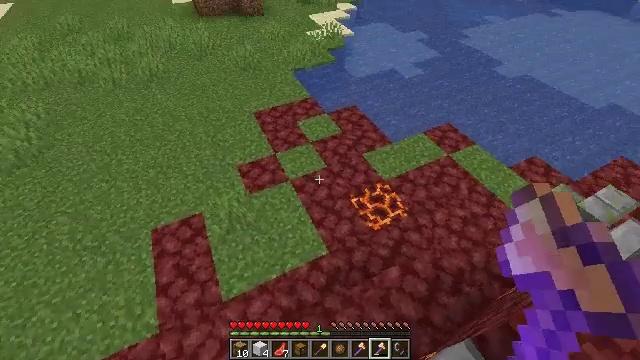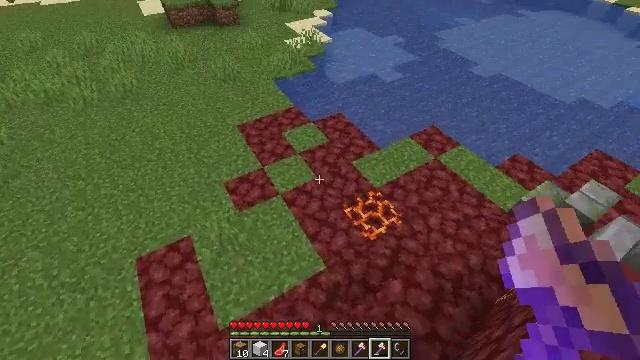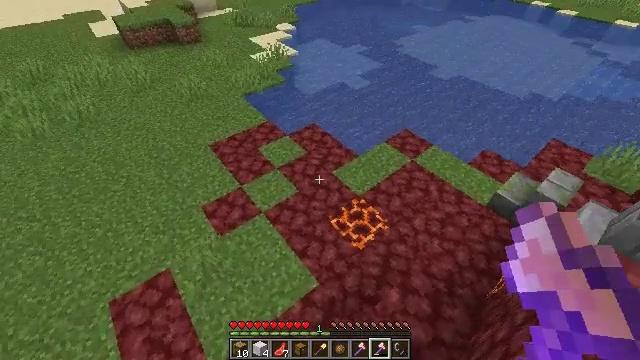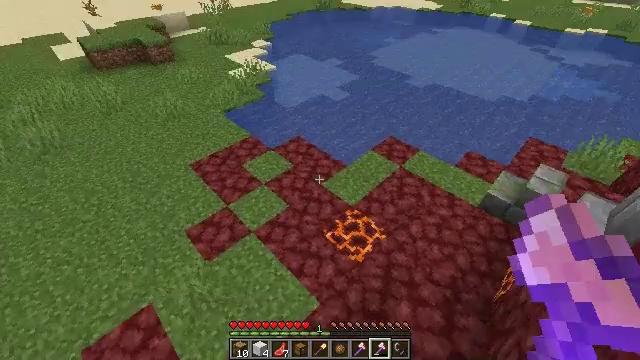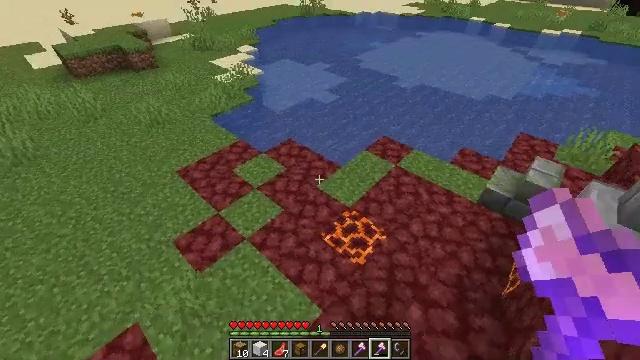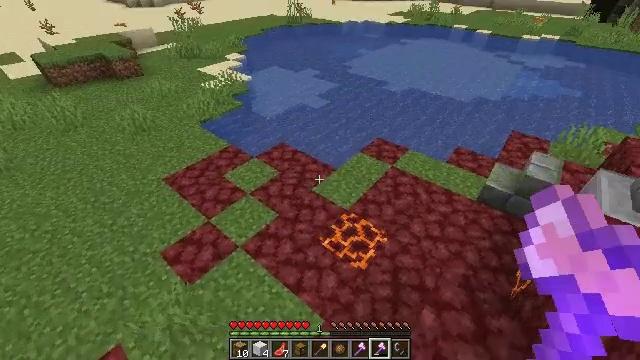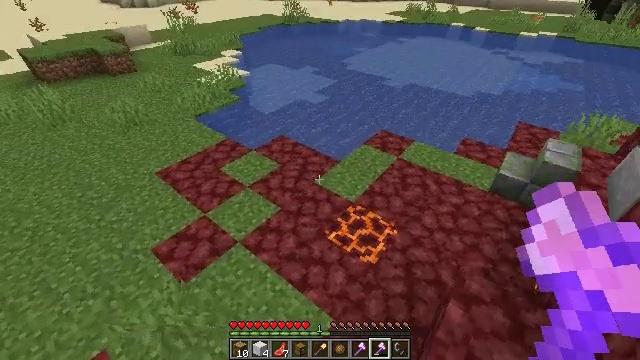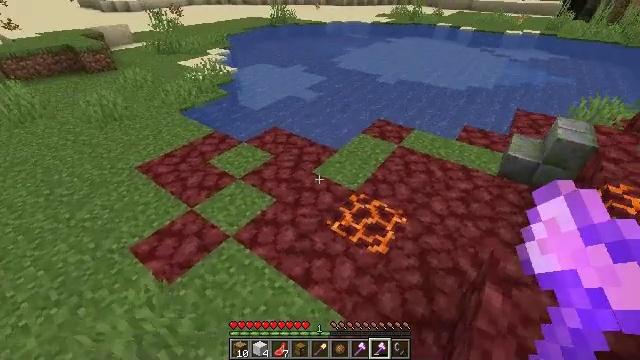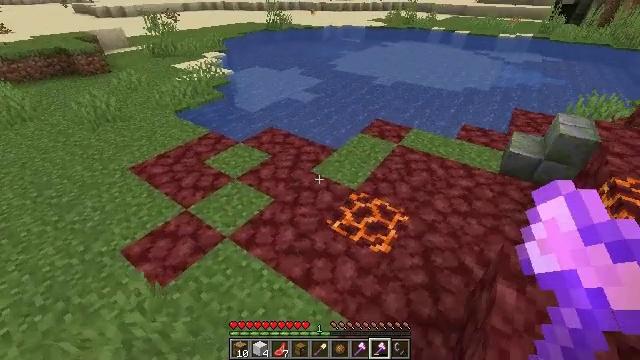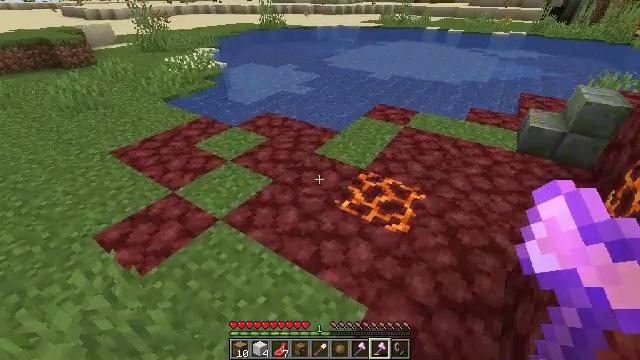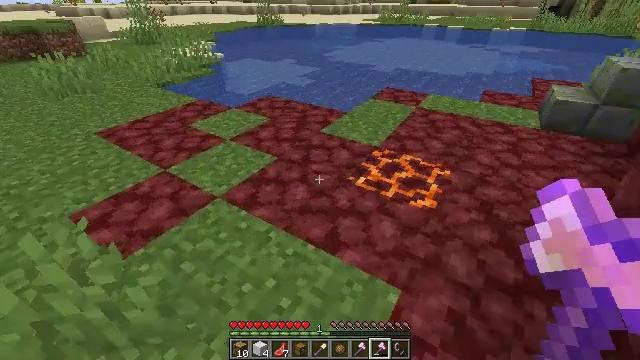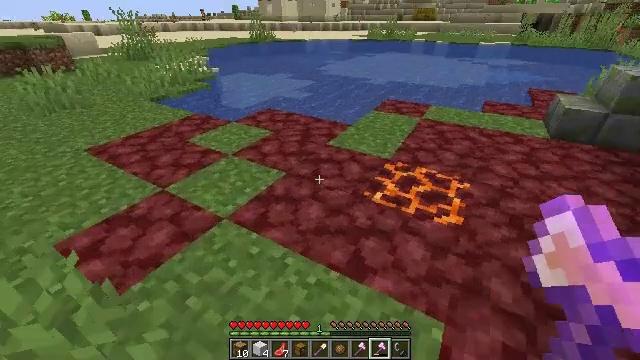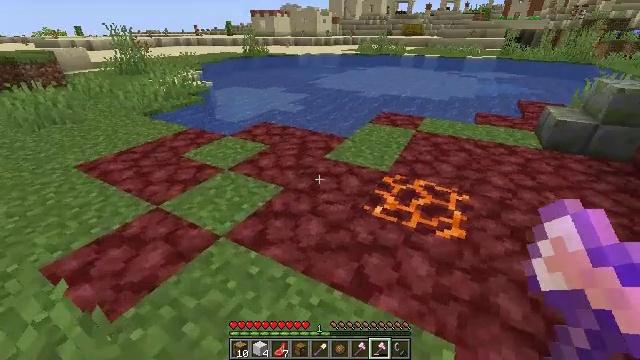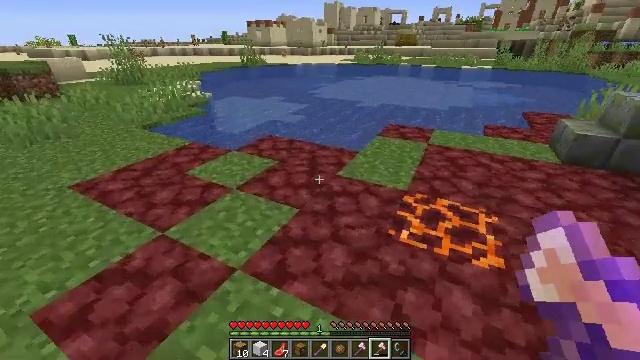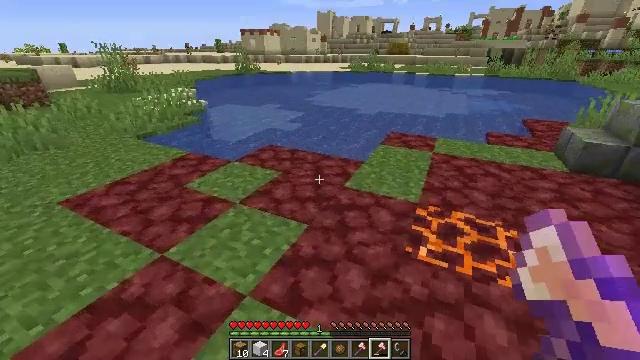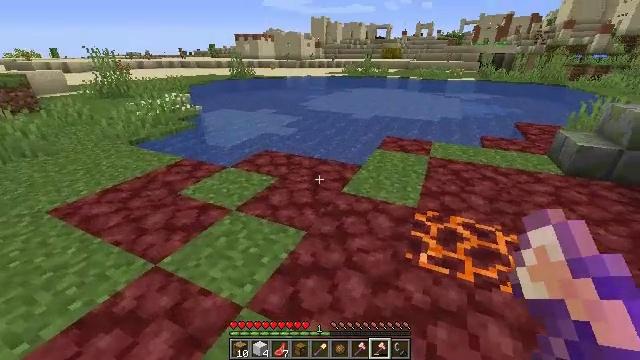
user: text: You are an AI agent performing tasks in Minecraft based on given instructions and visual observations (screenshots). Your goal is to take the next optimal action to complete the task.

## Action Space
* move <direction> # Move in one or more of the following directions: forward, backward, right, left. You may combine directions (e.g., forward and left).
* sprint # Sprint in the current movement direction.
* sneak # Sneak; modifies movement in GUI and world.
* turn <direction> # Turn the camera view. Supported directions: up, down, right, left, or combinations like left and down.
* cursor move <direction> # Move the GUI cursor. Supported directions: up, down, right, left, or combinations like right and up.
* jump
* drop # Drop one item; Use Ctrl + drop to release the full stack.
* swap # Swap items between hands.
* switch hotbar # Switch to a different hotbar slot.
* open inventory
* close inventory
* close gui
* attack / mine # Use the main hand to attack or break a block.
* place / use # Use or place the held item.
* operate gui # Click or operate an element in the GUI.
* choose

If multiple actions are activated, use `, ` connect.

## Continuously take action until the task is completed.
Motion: motion action
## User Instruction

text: Break the lime bed to pick it up.
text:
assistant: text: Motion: move forward and move left, turn right and up
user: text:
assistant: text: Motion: move forward and move left, turn right and up
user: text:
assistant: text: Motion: move forward and move left, turn right and up
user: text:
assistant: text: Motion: move forward and move left, turn right and up
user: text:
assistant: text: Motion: move forward and move left, turn right and up
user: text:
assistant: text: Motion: move forward and move left
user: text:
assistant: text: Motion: move forward and move left, turn right and up
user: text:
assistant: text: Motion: move forward and move left, turn up
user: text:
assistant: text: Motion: move forward and move left, turn right and up
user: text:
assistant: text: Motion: move forward and move left
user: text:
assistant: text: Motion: move forward and move left, turn right and up
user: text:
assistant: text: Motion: move forward and move left, turn right and up
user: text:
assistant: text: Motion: move forward and move left, turn right and up
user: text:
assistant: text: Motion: move forward and move left, turn right and up
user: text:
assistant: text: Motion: move forward, turn right
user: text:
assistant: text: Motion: move forward, turn right and up
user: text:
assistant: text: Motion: move forward, turn right
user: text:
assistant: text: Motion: move forward
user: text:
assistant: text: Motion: move forward
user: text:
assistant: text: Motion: move forward, turn right
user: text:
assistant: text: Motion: move forward
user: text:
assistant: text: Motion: move forward, turn right
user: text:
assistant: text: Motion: move forward, turn right
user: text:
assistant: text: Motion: move forward, turn right
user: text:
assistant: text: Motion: move forward, turn right
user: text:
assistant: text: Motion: move forward
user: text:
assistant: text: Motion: move forward, turn right
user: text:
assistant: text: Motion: move forward, turn right
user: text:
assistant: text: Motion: move forward, turn right
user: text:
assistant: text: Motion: move forward, turn right